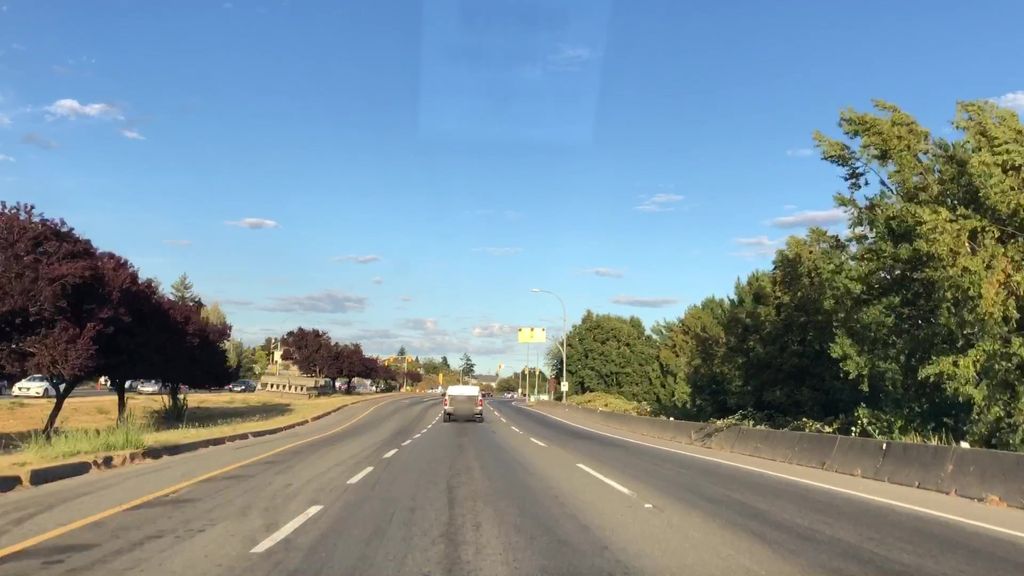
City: victoria